Field crop: tomato
Growth stage: 1
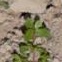
Species: portulaca